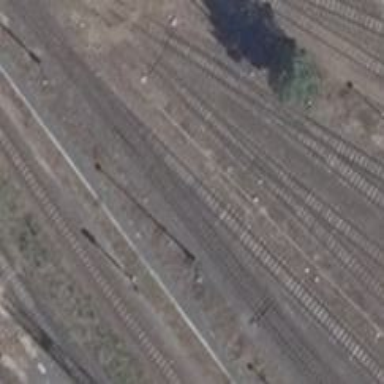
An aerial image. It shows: Rail spur service.